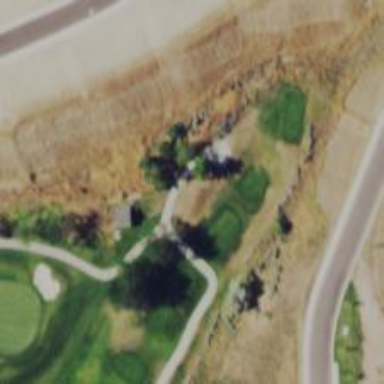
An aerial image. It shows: Golf cartpath that is also road path.